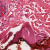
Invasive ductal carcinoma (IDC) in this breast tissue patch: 0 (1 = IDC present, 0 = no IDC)